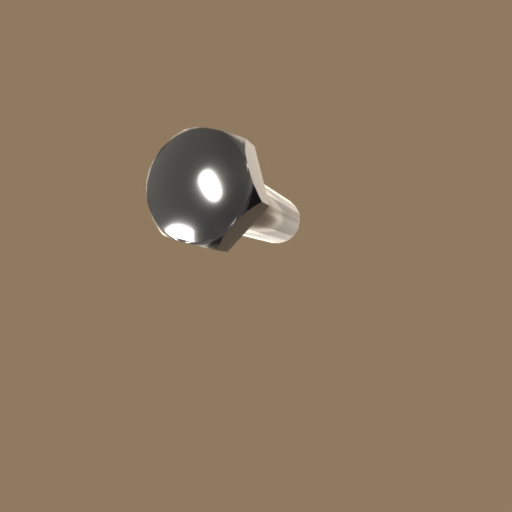
Label: bolt